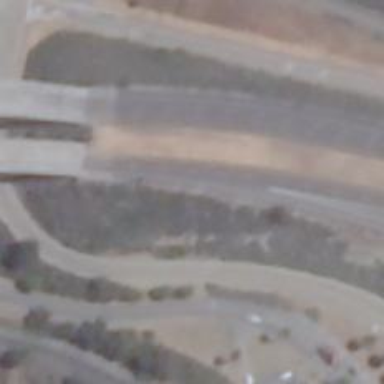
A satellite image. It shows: Motorway junction.